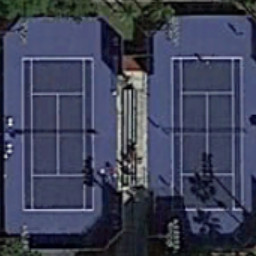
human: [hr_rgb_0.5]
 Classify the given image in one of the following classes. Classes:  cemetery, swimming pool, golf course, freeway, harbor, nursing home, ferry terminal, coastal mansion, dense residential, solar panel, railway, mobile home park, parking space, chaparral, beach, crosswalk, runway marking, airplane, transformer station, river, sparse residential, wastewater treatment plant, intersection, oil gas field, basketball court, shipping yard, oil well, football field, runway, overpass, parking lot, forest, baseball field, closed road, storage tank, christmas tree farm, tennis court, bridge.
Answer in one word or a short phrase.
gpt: tennis court